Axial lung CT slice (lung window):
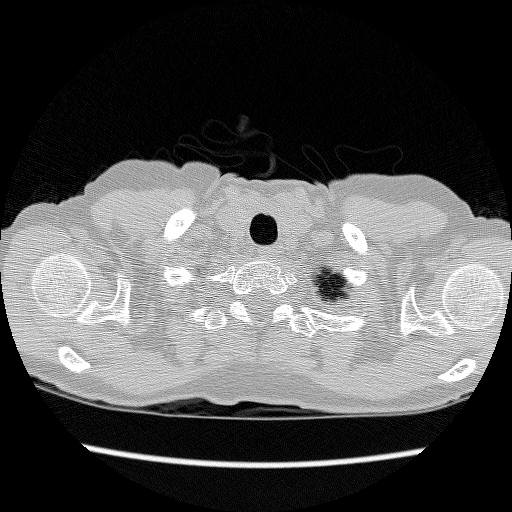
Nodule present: no